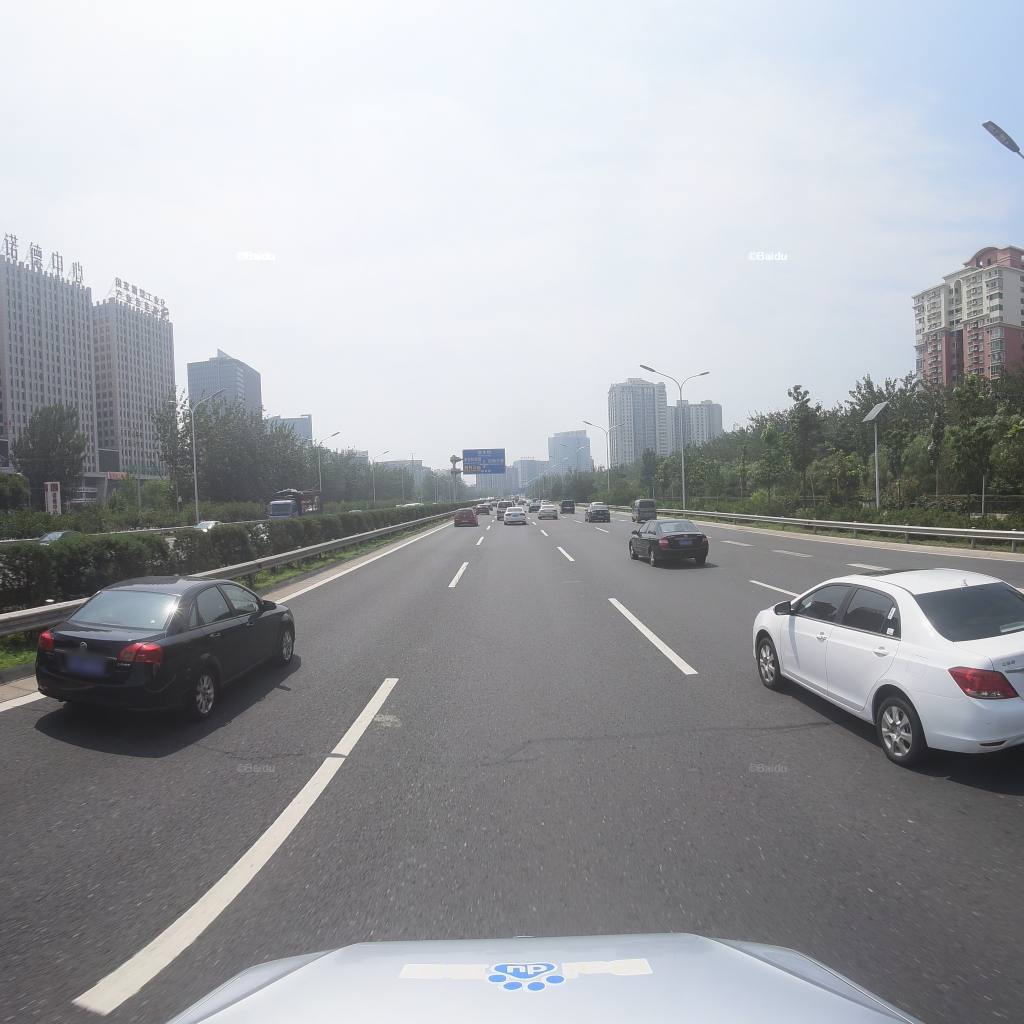
Region: Fengtai
Road damage annotations: transverse patch, transverse patch